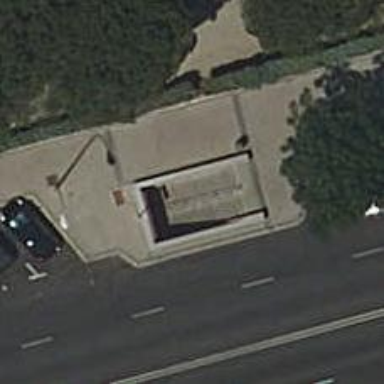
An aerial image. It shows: Subway entrance.